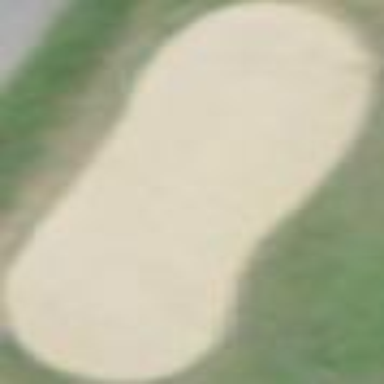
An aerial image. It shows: Golf bunker.